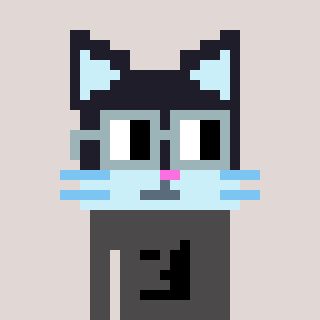
a pixel art character with square dark gray glasses, a cat-shaped head and a grayscale-colored body on a warm background